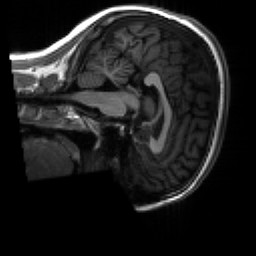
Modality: T1w
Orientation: sagittal
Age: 19
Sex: female
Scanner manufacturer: siemens
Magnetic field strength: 3 T
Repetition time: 2.3 s
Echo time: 0.00266 s